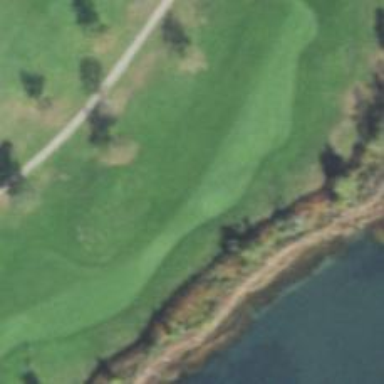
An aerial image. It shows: View of golf hole.